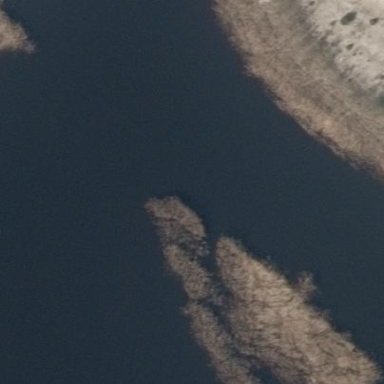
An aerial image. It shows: Reedbed in wetland area.